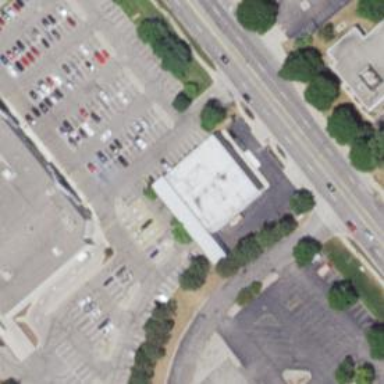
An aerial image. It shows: Car shop building.